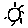
Label: sun